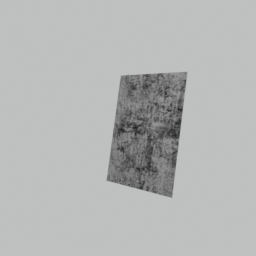
Label: decoration